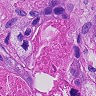
Metastatic tissue present: yes